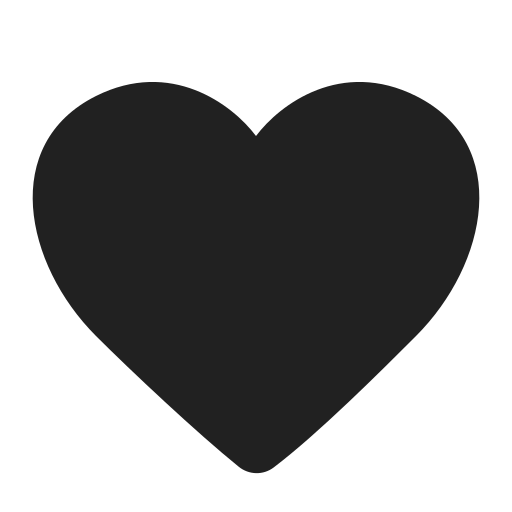
black heart high contrast